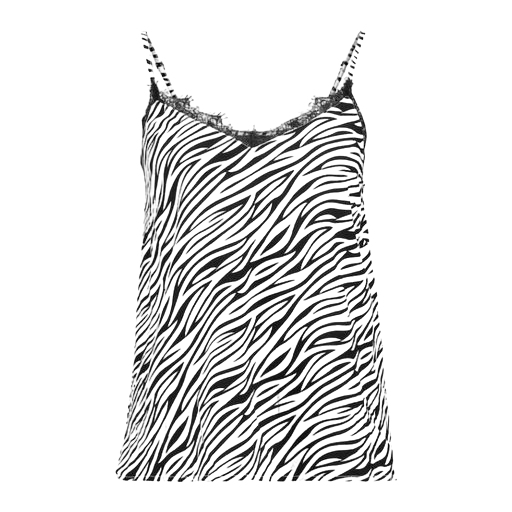
sleeveless and zebra print, sleeveless black and white zebra print, sleeveless zebra print, white background